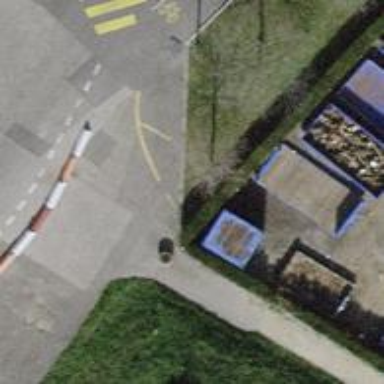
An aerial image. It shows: Recycling container for recycling.